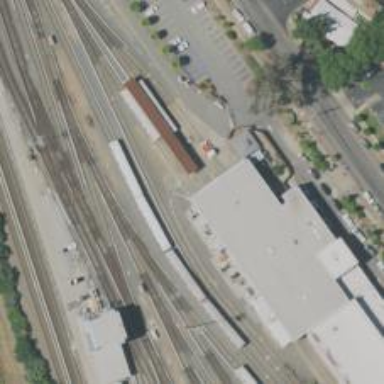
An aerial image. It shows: Electrified rail service yard.